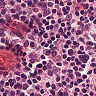
Metastatic tissue present: no